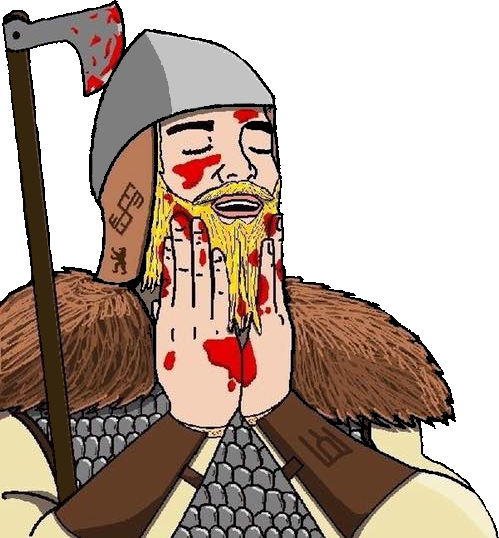
Label: 5_Feels_Good